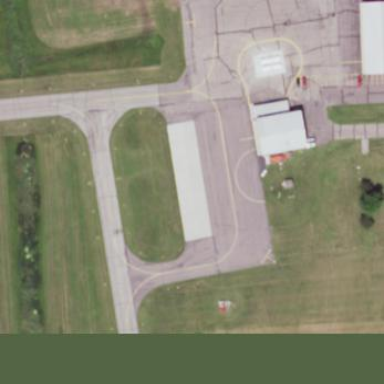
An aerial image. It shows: Apron at the airport.